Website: slack
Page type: billing-address
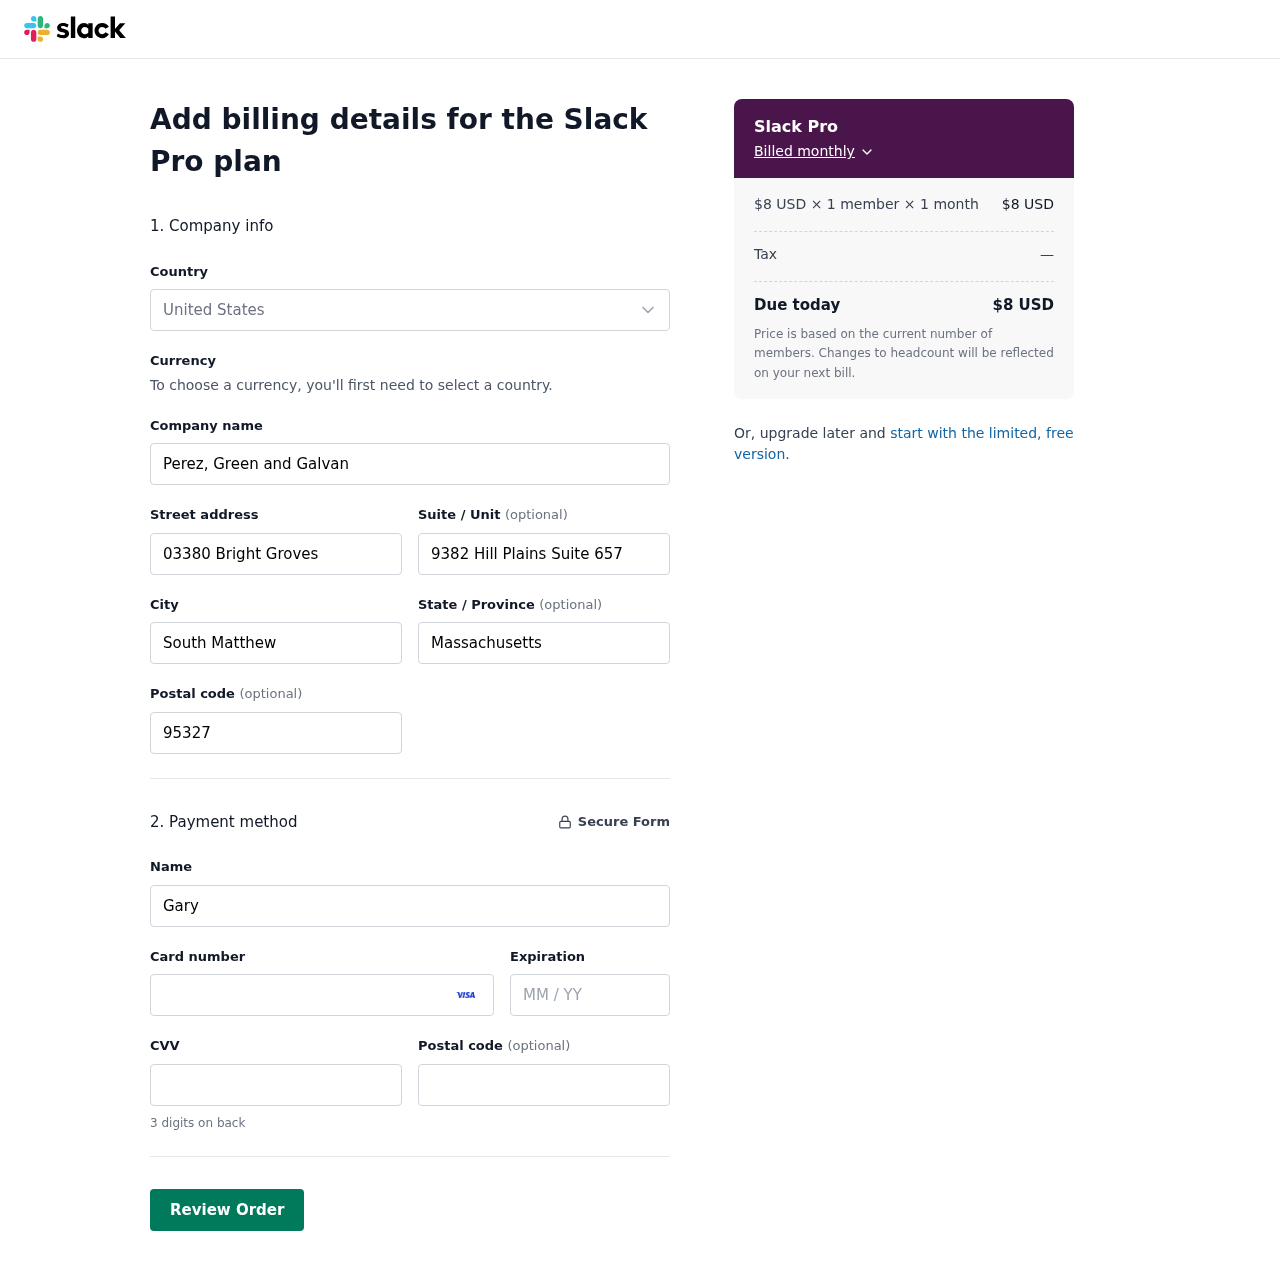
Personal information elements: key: PII_CARD_CVV
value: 955
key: PII_CARD_EXPIRY
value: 09/27
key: PII_CARD_NUMBER
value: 4146 0891 1957 2386
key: PII_CITY
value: South Matthew
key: PII_COMPANY
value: Perez, Green and Galvan
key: PII_COUNTRY
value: United States
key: PII_FULLNAME
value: Gary Rodriguez
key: PII_POSTCODE
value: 95327
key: PII_POSTCODE2
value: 05512
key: PII_STATE
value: Massachusetts
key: PII_STREET
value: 03380 Bright Groves
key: PII_STREET2
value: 9382 Hill Plains Suite 657
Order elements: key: ORDER_PLAN_PRICE
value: $8 USD
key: ORDER_NUM_MEMBERS
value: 1 member
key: ORDER_NUM_MONTHS
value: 1 month
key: ORDER_SUBTOTAL
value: $8 USD
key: ORDER_TAX
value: —
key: ORDER_TOTAL
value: $8 USD